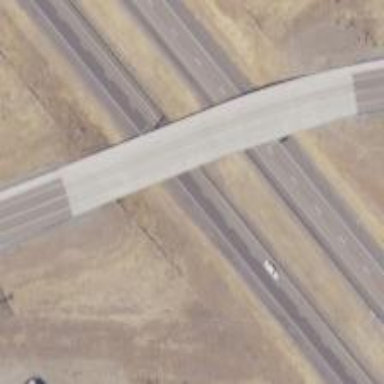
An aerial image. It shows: Tertiary road passing over bridge.